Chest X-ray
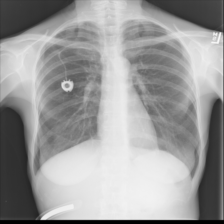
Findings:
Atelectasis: negative
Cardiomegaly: negative
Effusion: negative
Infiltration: negative
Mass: negative
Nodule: negative
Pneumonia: negative
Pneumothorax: negative
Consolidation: negative
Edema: negative
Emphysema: negative
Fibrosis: negative
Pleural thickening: negative
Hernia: negative